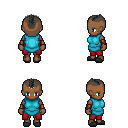
a pixel art fantasy rpg character, female body template, human, dark skin, teal tunic, red pants, gray short mohawk hairstyle, cloth bracers, gray slippers, four views (front, back, left, right), 2x2 character sprite sheet, small pixel art, hard edges, no anti-aliasing